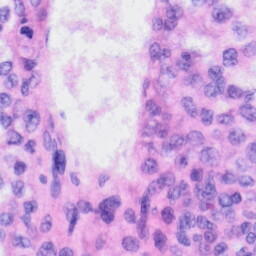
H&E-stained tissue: Liver